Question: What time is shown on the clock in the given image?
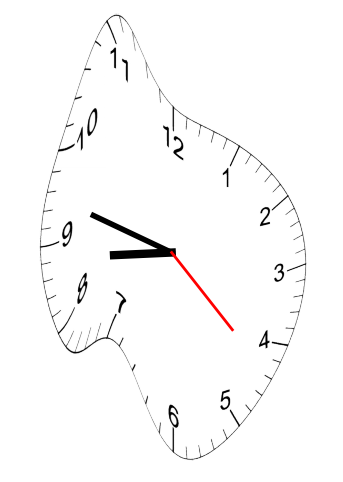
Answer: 08:47:22